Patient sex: M
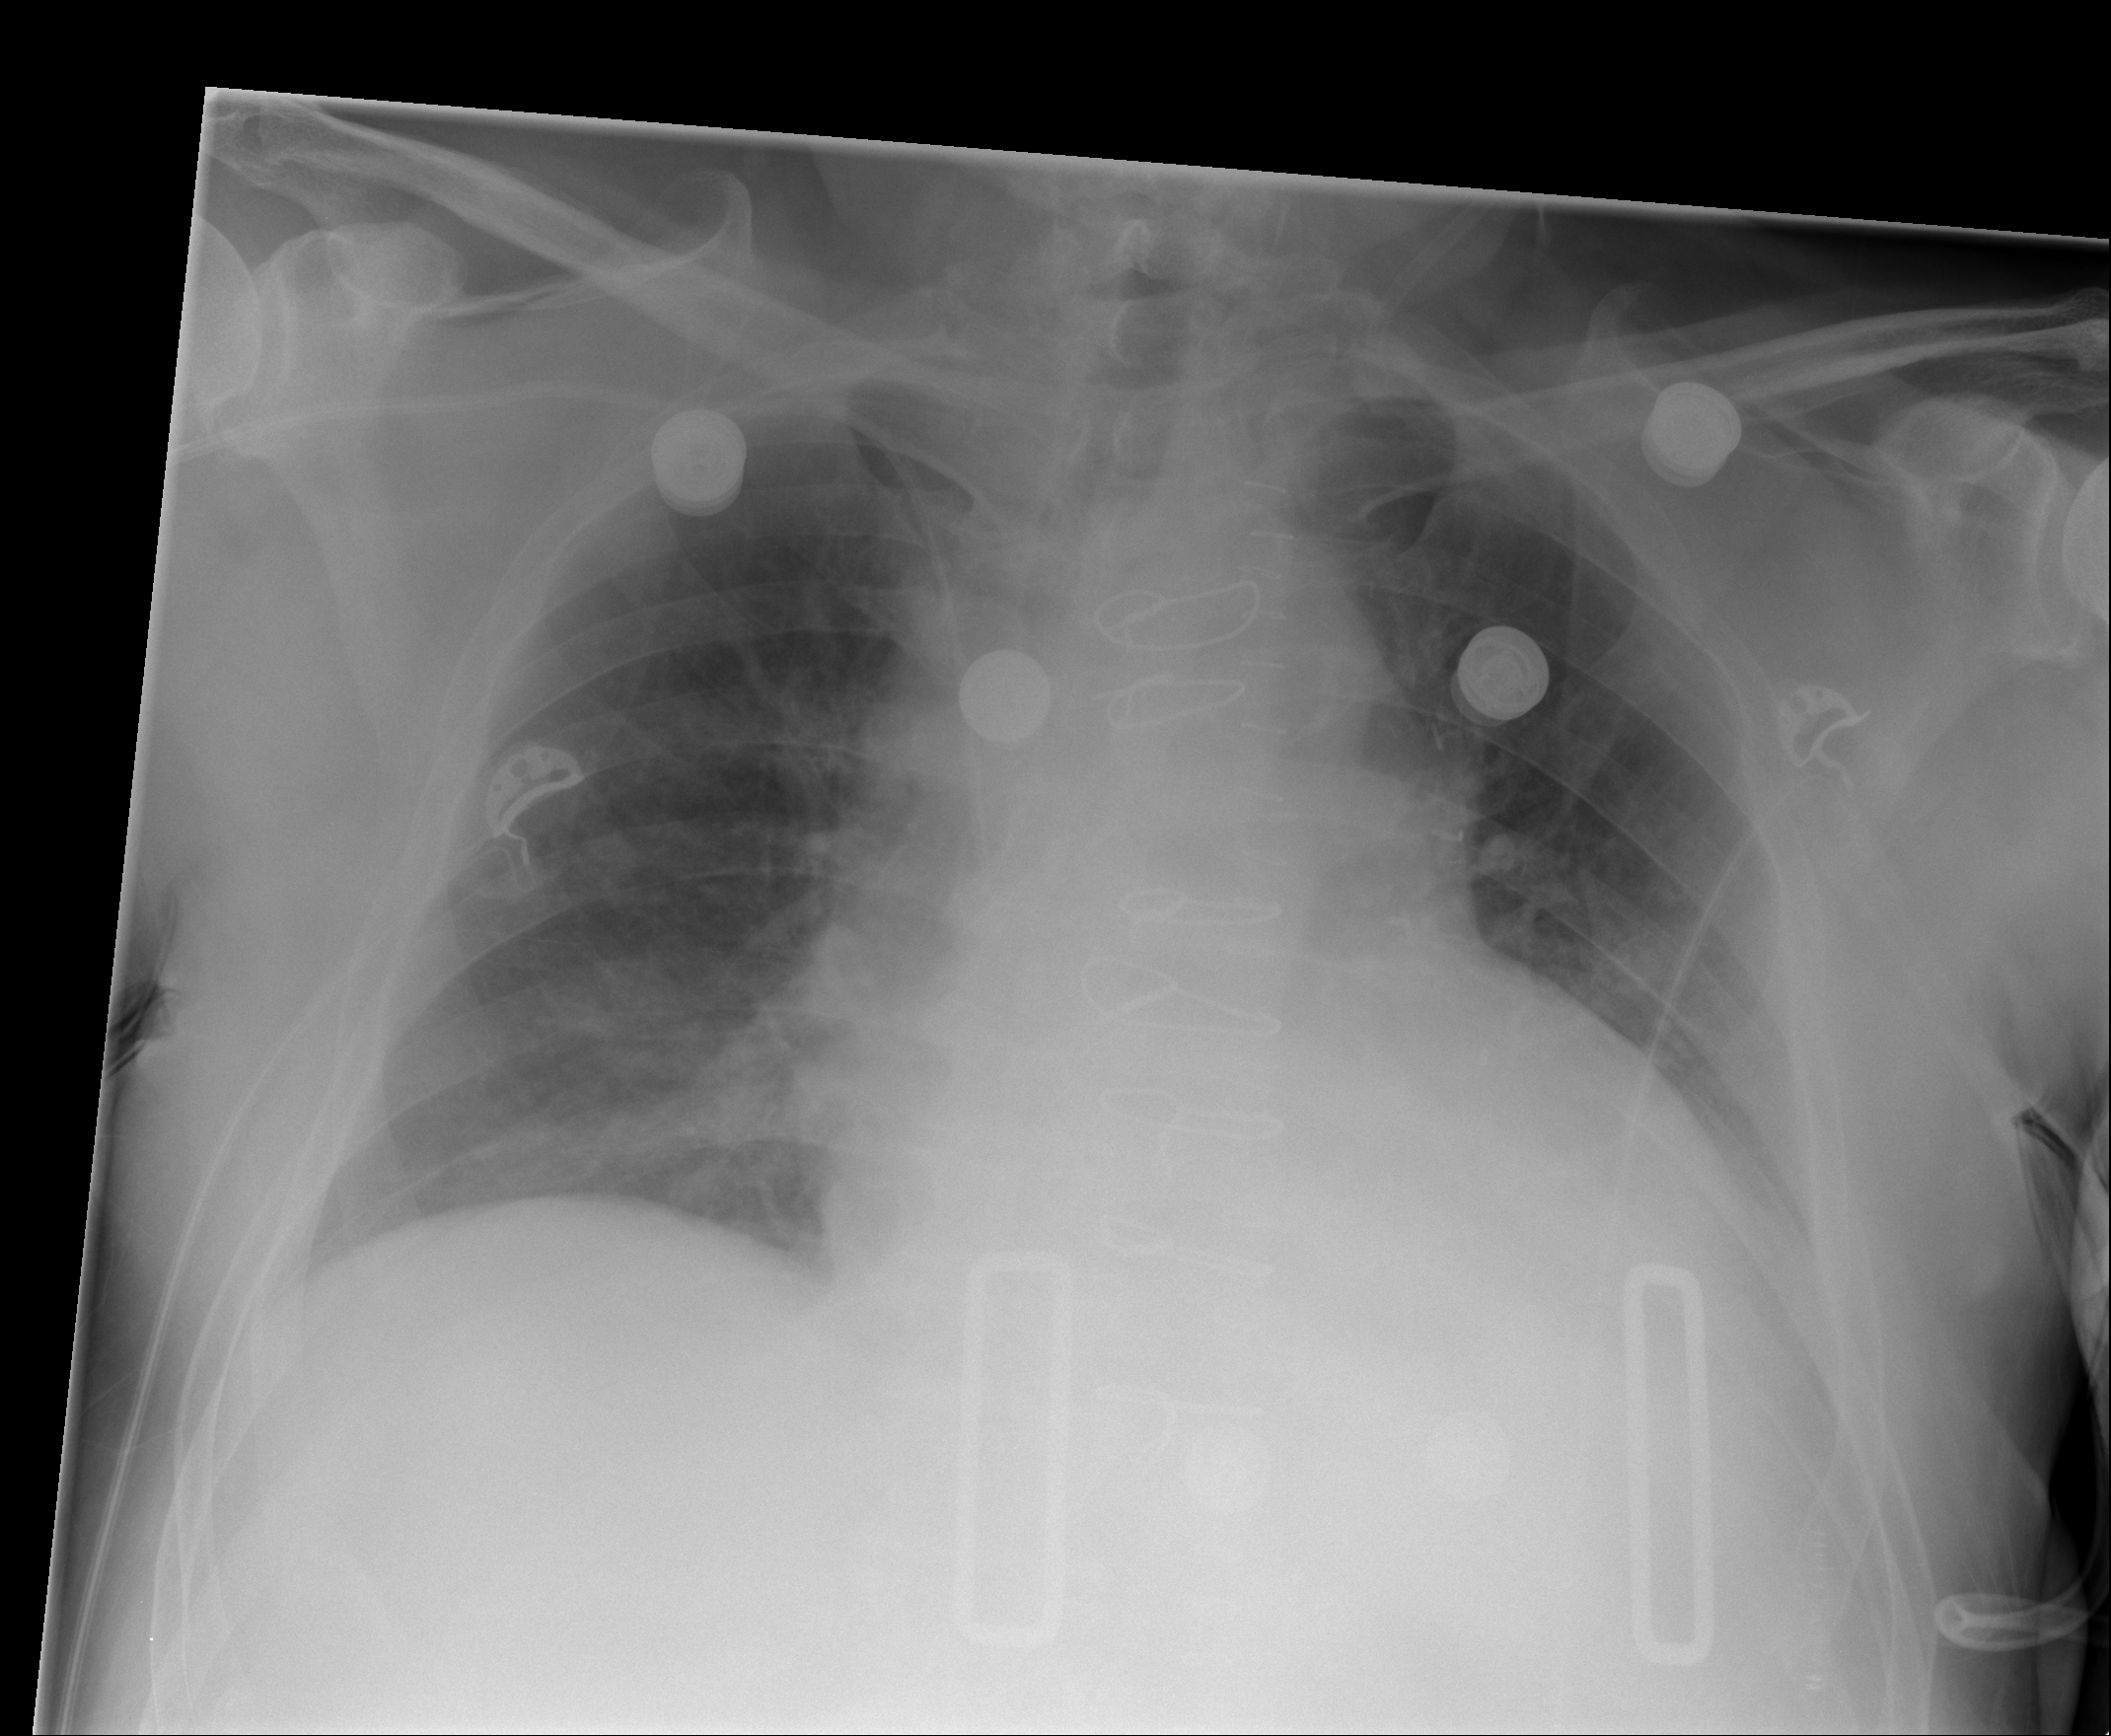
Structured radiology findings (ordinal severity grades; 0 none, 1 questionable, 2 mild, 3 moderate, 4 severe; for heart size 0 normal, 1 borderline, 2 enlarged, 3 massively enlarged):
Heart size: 2
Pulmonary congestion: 2
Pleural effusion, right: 0
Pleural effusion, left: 2
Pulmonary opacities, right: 2
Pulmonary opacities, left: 0
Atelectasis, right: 0
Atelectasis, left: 2